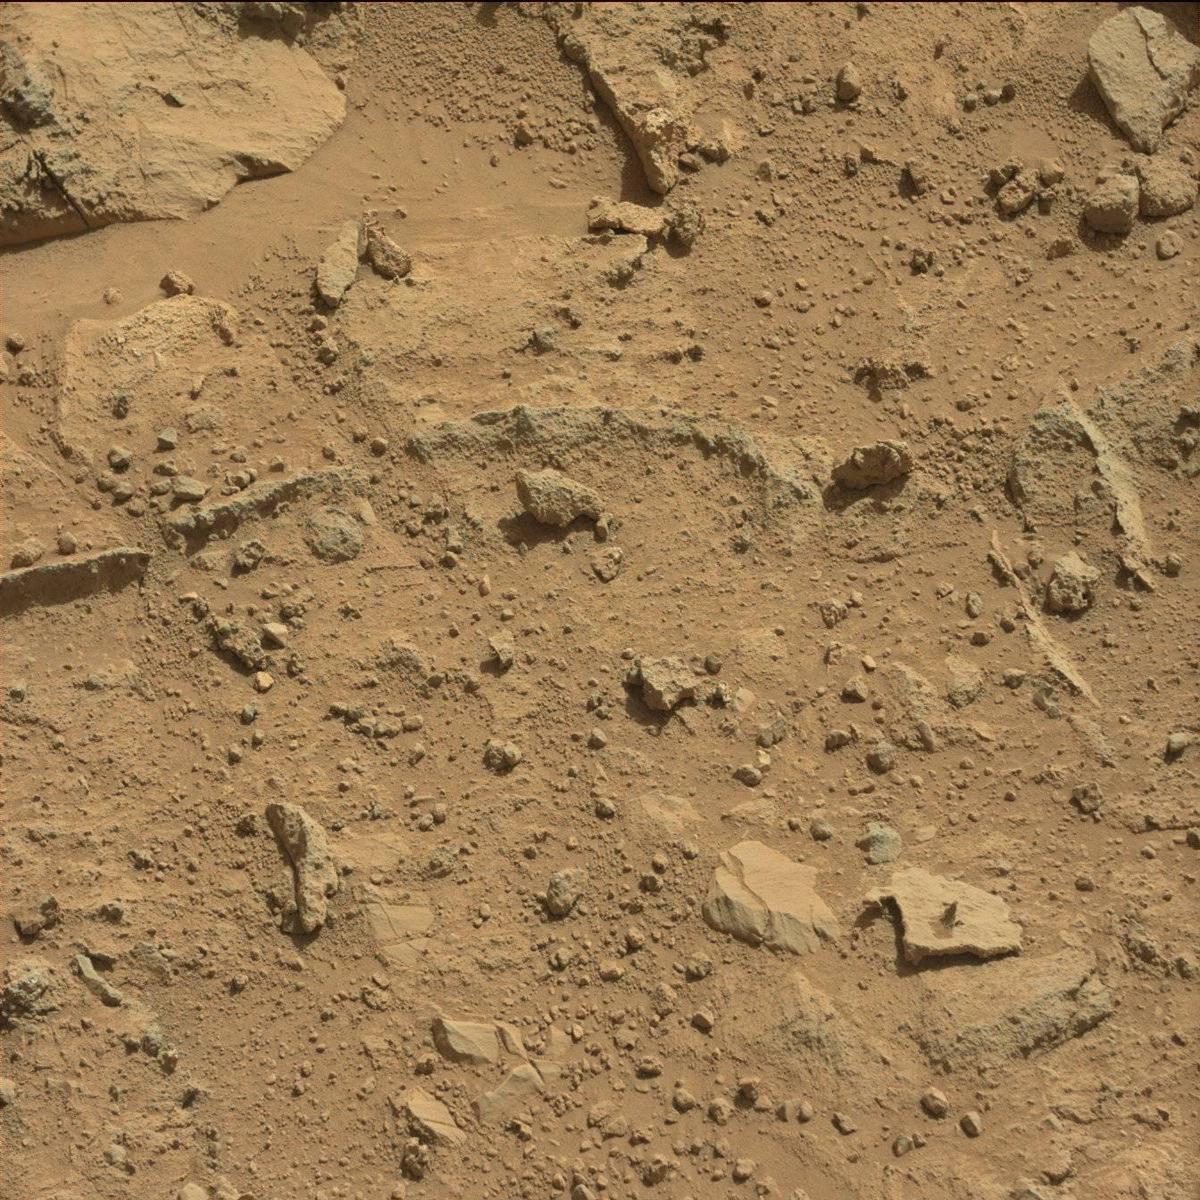
Terrain classes present: Bedrock, Rock, Sand / Soil